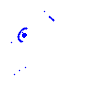
Particle: kaon